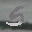
Label: 5